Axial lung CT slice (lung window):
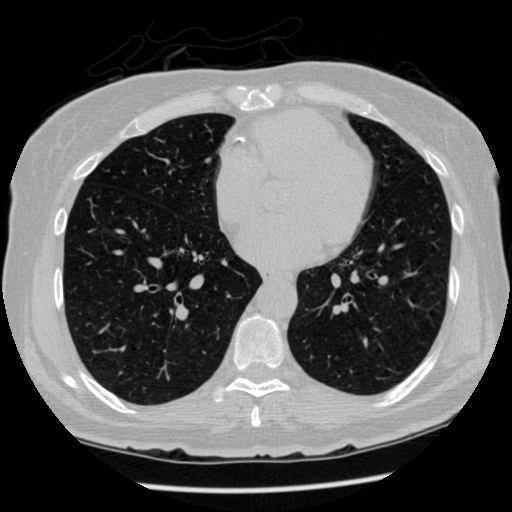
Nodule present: no